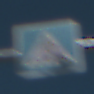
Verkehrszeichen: FussgaengerueberwegRechts
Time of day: Midday
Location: Outdoor (Nature)
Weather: PartlyCloudy
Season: Autumn
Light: Natural